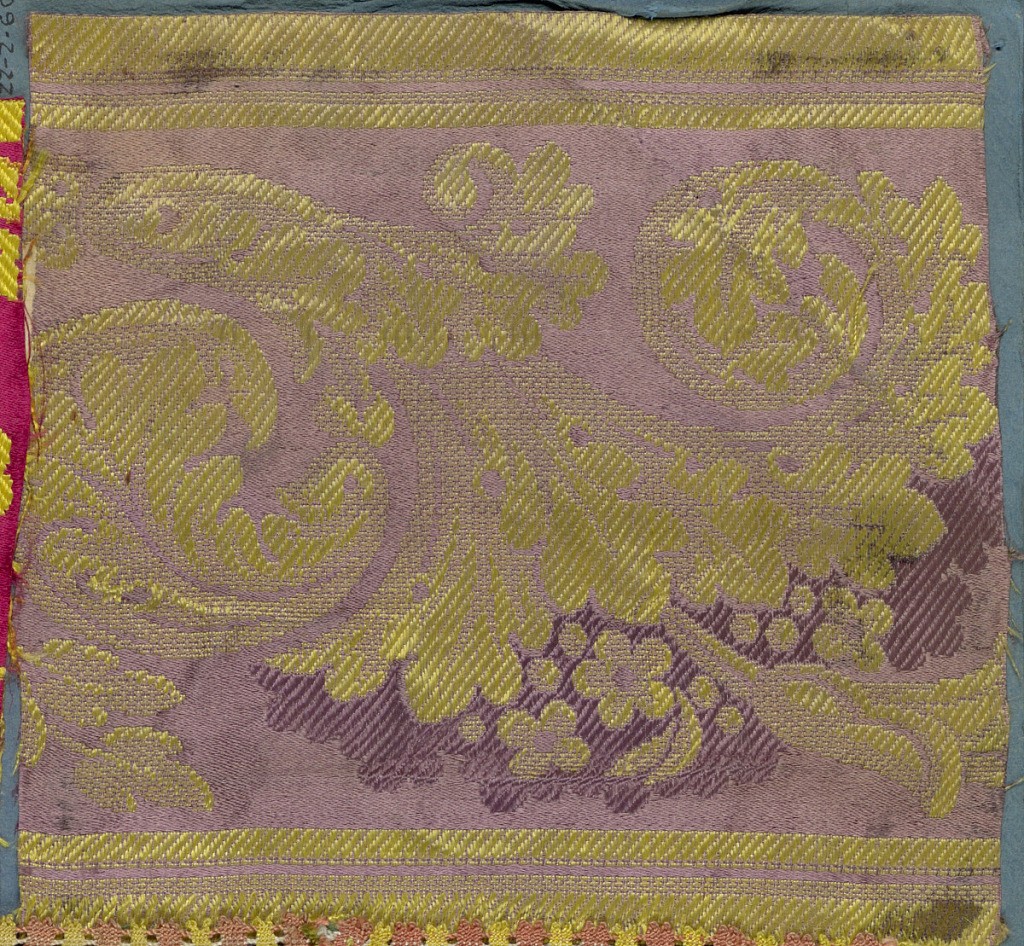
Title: Trimming
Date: ca. 1830
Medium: silk
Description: Trimming fragment in a design of yellow scrolling leaves on a purple ground.